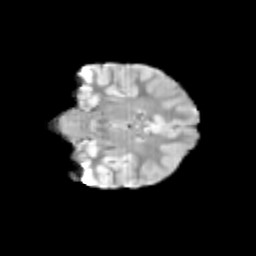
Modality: T2w
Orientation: coronal
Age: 11
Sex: female
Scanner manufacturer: siemens
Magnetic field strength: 3 T
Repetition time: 3.8 s
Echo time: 0.07 s